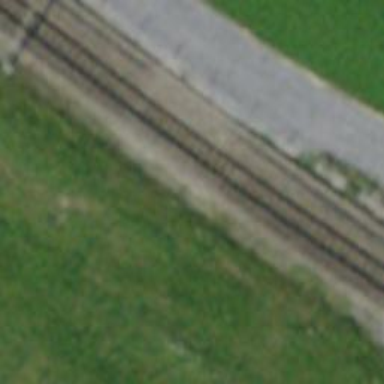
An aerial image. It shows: Narrow-gauge railway track with electrified contact line. The railway has one track.